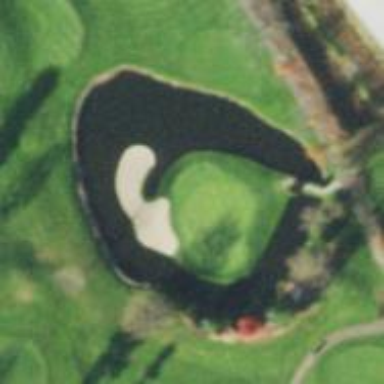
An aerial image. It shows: Water hazard on golf course. The hazard is natural water feature.